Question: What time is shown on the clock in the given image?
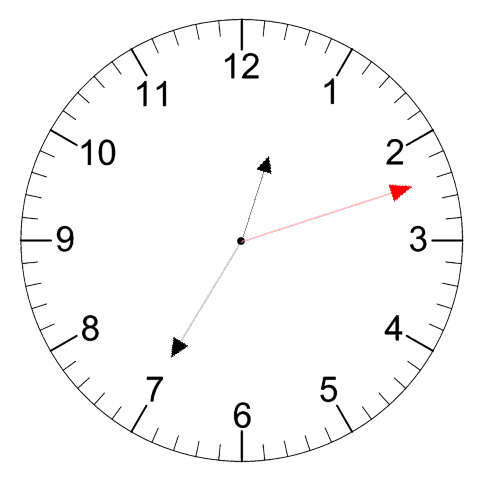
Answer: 12:35:12